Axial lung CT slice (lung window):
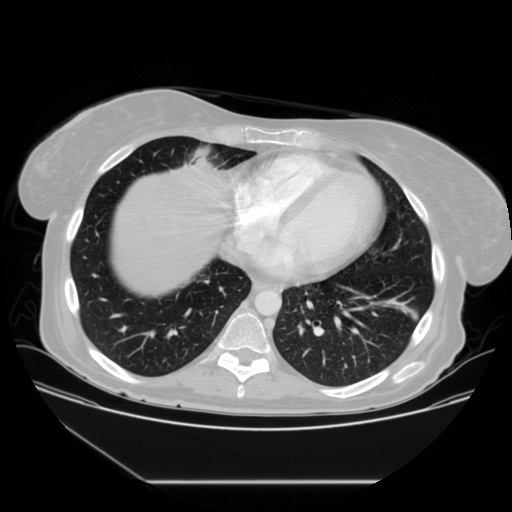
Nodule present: no